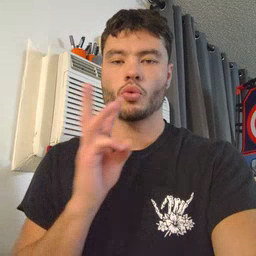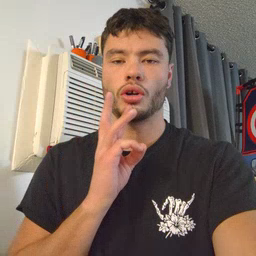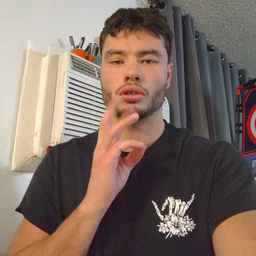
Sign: water